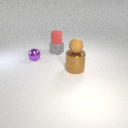
large brown metal cylinder to the right of small purple metal sphere